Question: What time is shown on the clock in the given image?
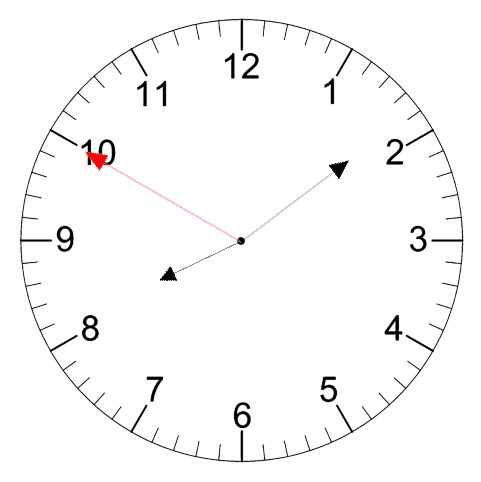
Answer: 08:08:50